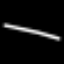
Label: line